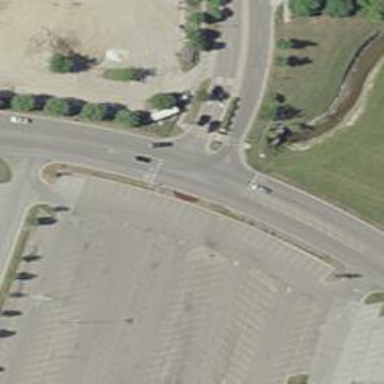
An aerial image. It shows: Unclassified asphalt road with separate sidewalk.